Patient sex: M
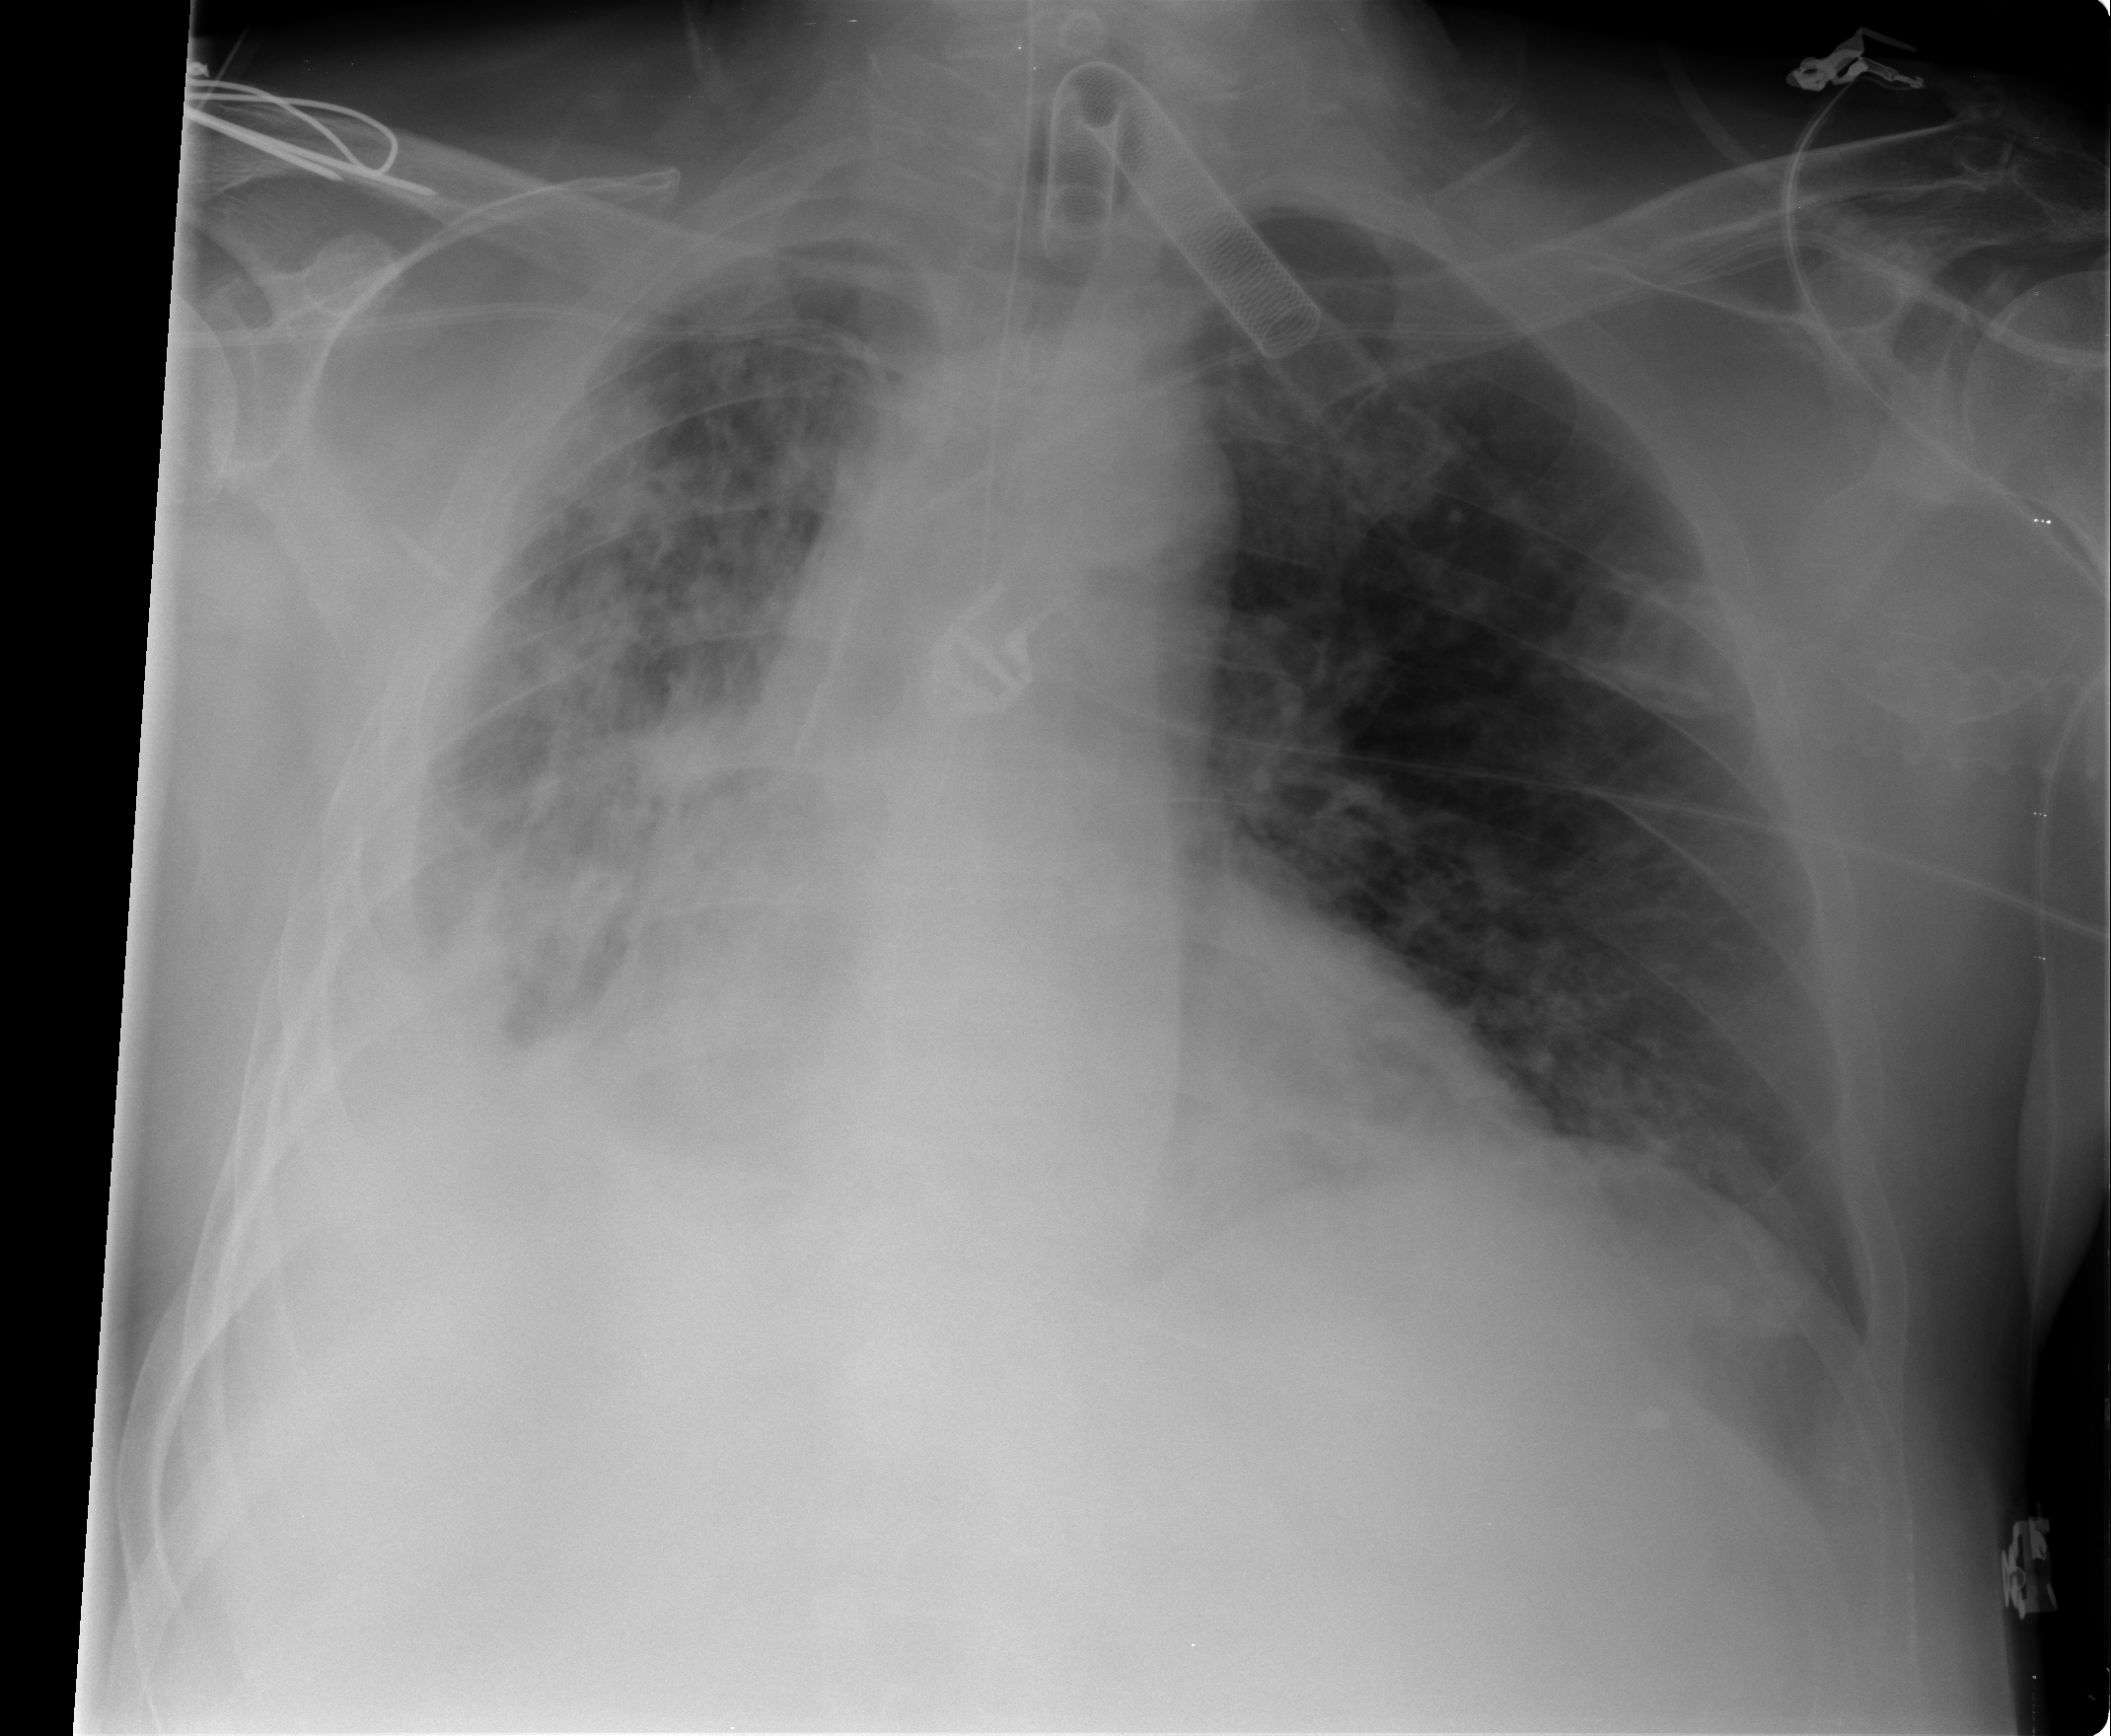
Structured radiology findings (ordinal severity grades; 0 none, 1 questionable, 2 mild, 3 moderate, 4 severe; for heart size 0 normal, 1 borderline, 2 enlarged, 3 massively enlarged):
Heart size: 2
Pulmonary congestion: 1
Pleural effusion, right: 3
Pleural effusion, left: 0
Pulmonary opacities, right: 3
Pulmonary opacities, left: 0
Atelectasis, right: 3
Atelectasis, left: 1